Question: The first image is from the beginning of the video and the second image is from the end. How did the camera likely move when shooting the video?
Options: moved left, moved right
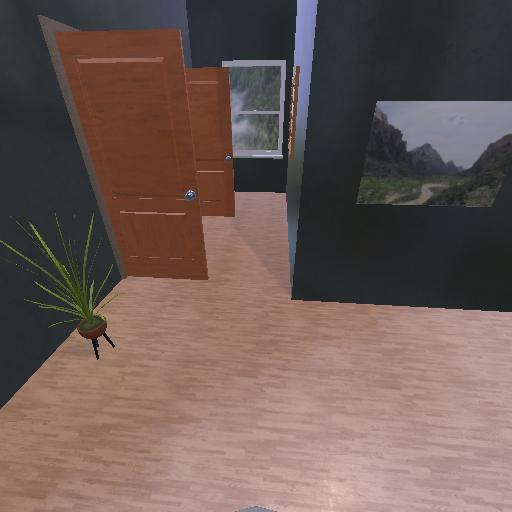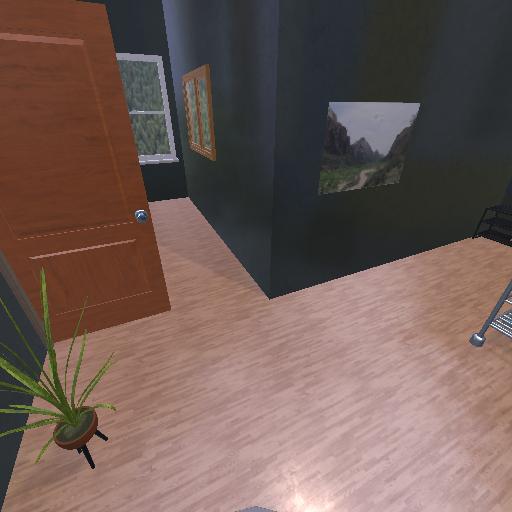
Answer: moved left